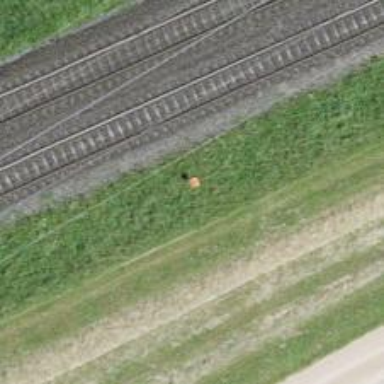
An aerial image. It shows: Aerial marker colored orange.